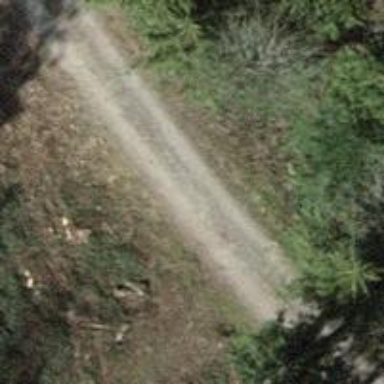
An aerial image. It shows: Gravel track with grade2 quality.